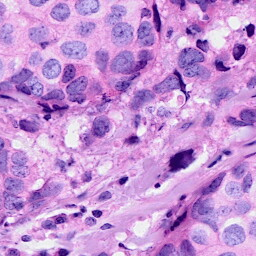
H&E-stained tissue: Breast